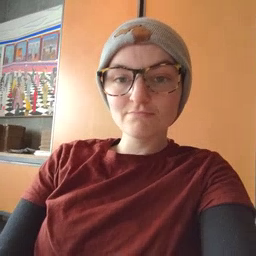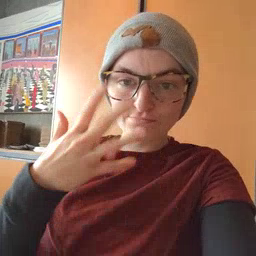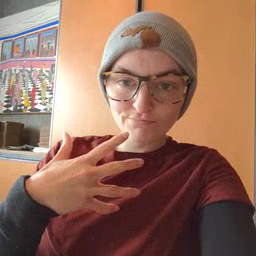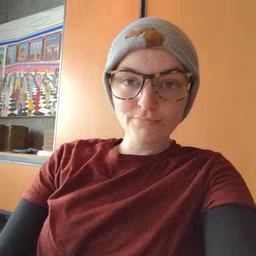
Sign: sad